Question: My Telerik RadGrid data columns are no longer aligned with the column headers. These Telerik ASP.Net Ajax (web forms) RadGrids used to look fine. Here is how they look now:

The issue corrects itself when I re-size a column. Also, the issue corrects itself if FrozenColumnCount >= 1 and I move the horizontal scroll bar. There have been no recent code changes but I have upgraded to Telerik.Web.UI v.2013.3.1114.40. This seems to be when the problem started. Can I use the upgrade wizard to downgrade to an older version? I'd rather not downgrade. Instead how can I programmatically resize the grid when it loads?
I'm using StackOverflow instead of Telerik support in hopes of getting a quick resolution to this problem.
Thanks in advance.
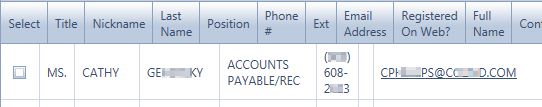
Answer: Setting the MasterTableView Width to 100% makes the problem go away:
'''
<MasterTableView DataKeyNames="ContactKey" CommandItemDisplay="Top" Width="100%">
'''
As noted by Telerik support here: <URL>.